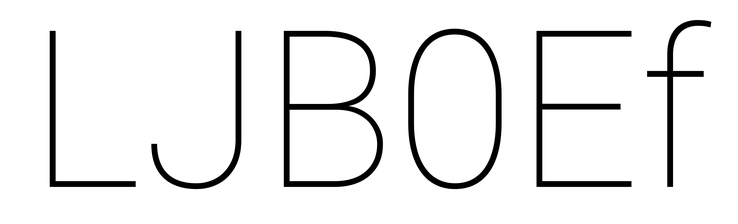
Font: Roboto_Thin